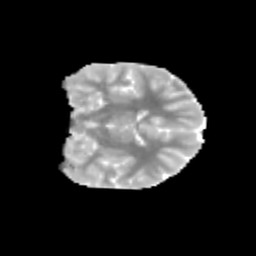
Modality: MD
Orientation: coronal
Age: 12
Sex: female
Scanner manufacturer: siemens
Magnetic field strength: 3 T
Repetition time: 3.8 s
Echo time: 0.07 s